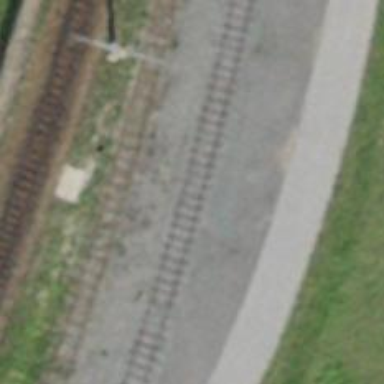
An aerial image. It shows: Narrow gauge railway in service yard.